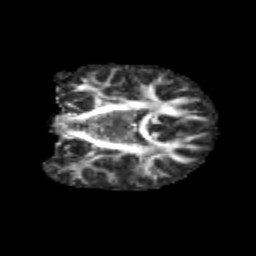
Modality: FA
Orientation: coronal
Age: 11
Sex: male
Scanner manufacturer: siemens
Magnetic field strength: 3 T
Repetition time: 3.8 s
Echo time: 0.07 s